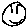
Label: smiley face